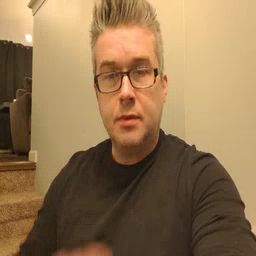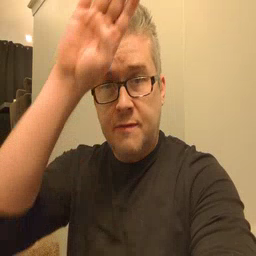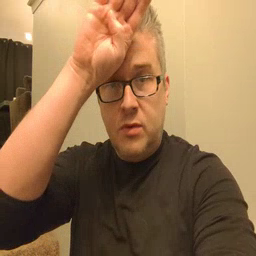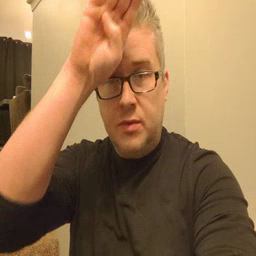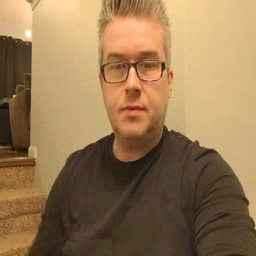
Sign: fireman